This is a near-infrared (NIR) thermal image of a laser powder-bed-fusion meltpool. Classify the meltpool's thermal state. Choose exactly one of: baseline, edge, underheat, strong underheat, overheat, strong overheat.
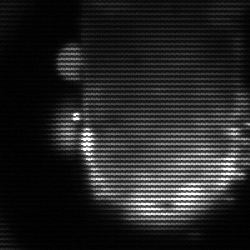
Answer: baseline